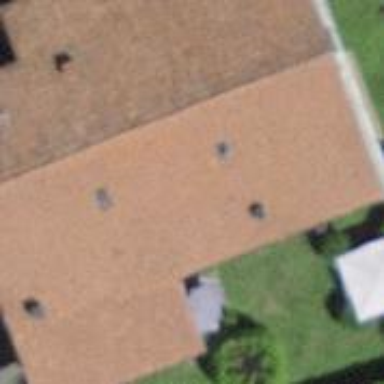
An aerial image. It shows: House with distinctive saltbox roof shape.